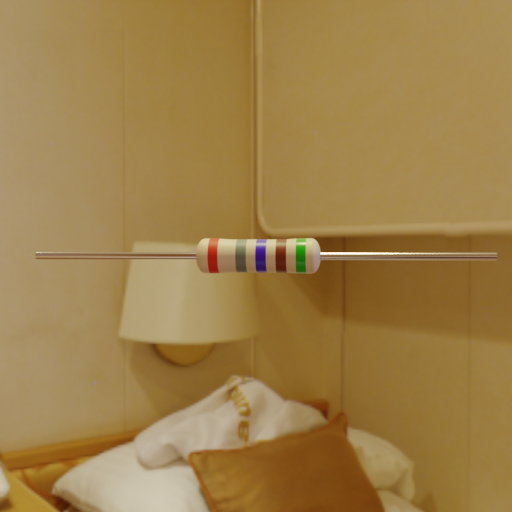
Resistor colour bands (in order): red, gray, blue, brown, green